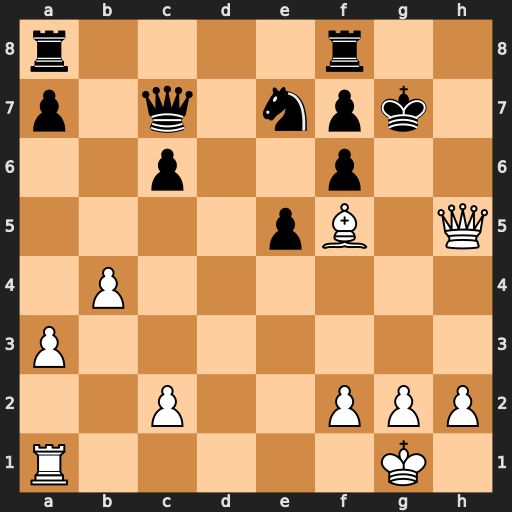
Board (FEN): r4r2/p1q1npk1/2p2p2/4pB1Q/1P6/P7/2P2PPP/R5K1
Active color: w
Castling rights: -
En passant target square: -
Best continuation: Qh7#